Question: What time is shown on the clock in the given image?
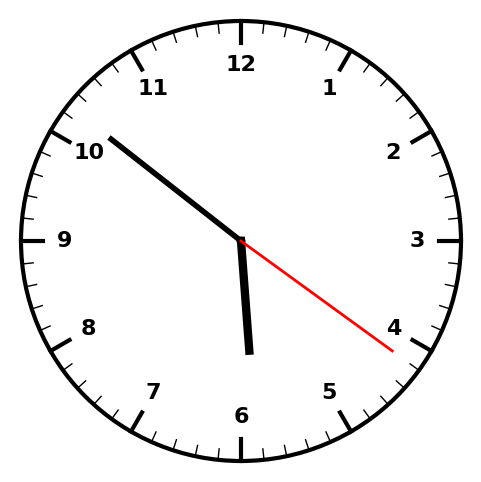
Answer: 05:51:21